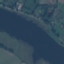
Land use / land cover: River